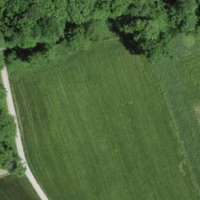
EUNIS habitat code: 52
Species observed at this site:
Lapsana communis